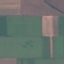
Label: AnnualCrop